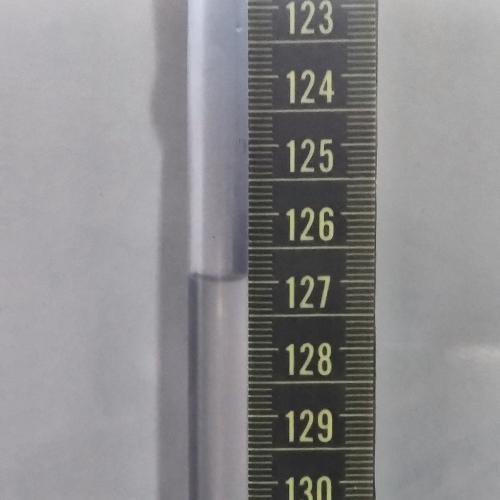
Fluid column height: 126.9 cm